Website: walmart
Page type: store-pickup
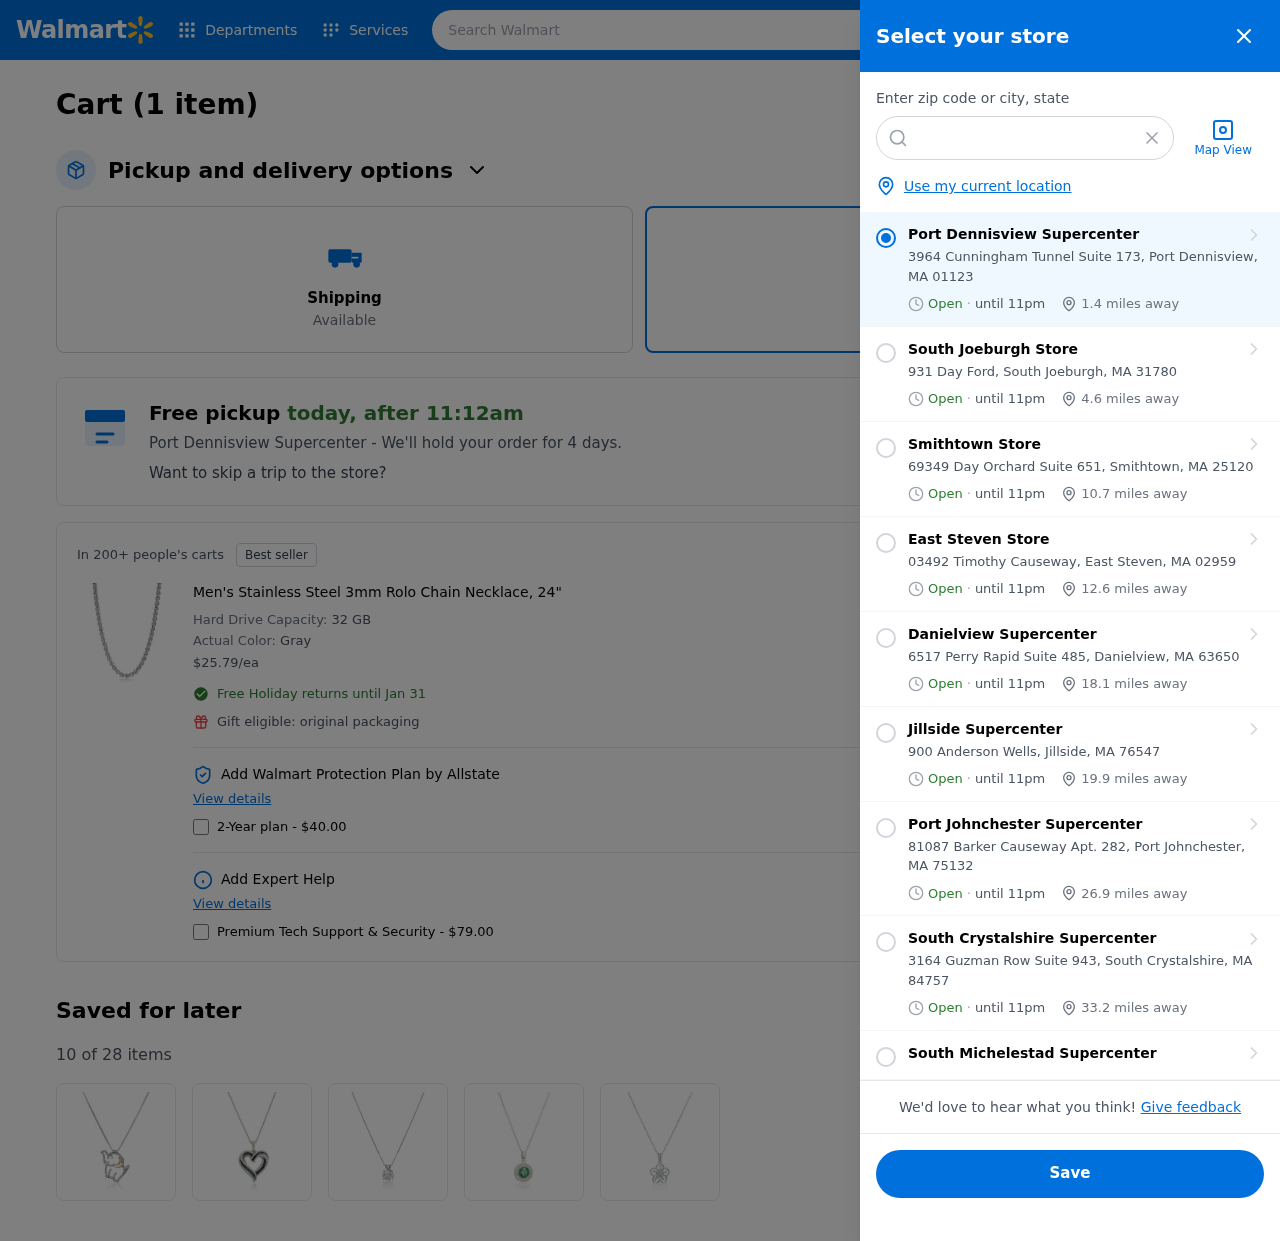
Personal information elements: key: PII_CITY
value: Port Dennisview
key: PII_CITY
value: Port Dennisview Supercenter
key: PII_CITY_STATE_ZIP
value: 3964 Cunningham Tunnel Suite 173, Port Dennisview, MA 01123
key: PII_LOCATION1_CITY
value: South Joeburgh Store
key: PII_LOCATION1_CITY_STATE_ZIP
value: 931 Day Ford, South Joeburgh, MA 31780
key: PII_LOCATION2_CITY
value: Smithtown Store
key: PII_LOCATION2_CITY_STATE_ZIP
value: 69349 Day Orchard Suite 651, Smithtown, MA 25120
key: PII_LOCATION3_CITY
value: East Steven Store
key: PII_LOCATION3_CITY_STATE_ZIP
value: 03492 Timothy Causeway, East Steven, MA 02959
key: PII_LOCATION4_CITY
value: Danielview Supercenter
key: PII_LOCATION4_CITY_STATE_ZIP
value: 6517 Perry Rapid Suite 485, Danielview, MA 63650
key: PII_LOCATION5_CITY
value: Jillside Supercenter
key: PII_LOCATION5_CITY_STATE_ZIP
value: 900 Anderson Wells, Jillside, MA 76547
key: PII_LOCATION6_CITY
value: Port Johnchester Supercenter
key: PII_LOCATION6_CITY_STATE_ZIP
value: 81087 Barker Causeway Apt. 282, Port Johnchester, MA 75132
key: PII_LOCATION7_CITY
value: South Crystalshire Supercenter
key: PII_LOCATION7_CITY_STATE_ZIP
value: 3164 Guzman Row Suite 943, South Crystalshire, MA 84757
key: PII_LOCATION8_CITY
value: South Michelestad Supercenter
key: PII_POSTCODE
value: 01123
Product elements: key: PRODUCT1_NAME
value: Men's Stainless Steel 3mm Rolo Chain Necklace, 24"
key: PRODUCT1_PRICE
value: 25.79
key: PRODUCT1_DESC
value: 32 GB
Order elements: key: ORDER_NUM_ITEMS
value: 1
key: ORDER_NUM_ITEMS
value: Cart (1 item)
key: ORDER_DELIVERY_DATE
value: today, after 11:12am
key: ORDER_ITEM1_QUANTITY
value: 1
Search elements: key: HEADER_SEARCH
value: Search Walmart
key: SEARCH_LOCATION
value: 01123